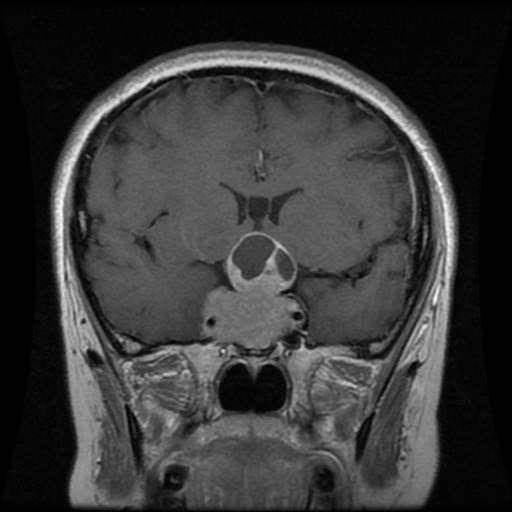
Label: pituitary